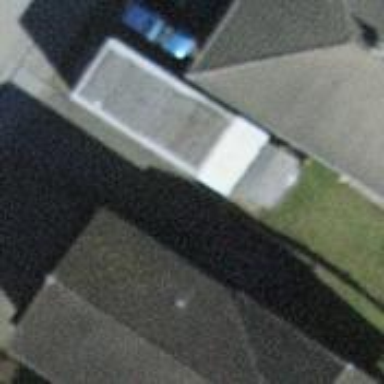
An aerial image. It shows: Garage building.